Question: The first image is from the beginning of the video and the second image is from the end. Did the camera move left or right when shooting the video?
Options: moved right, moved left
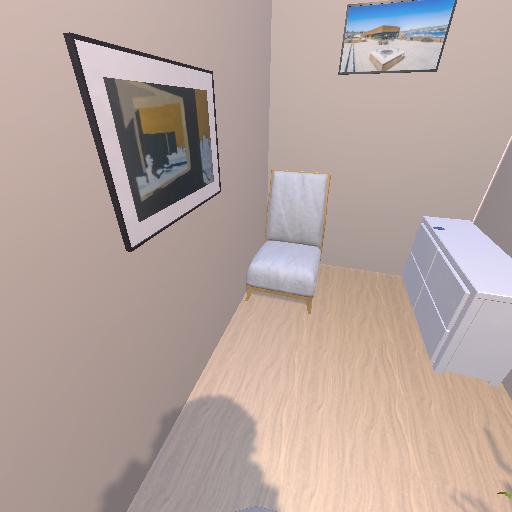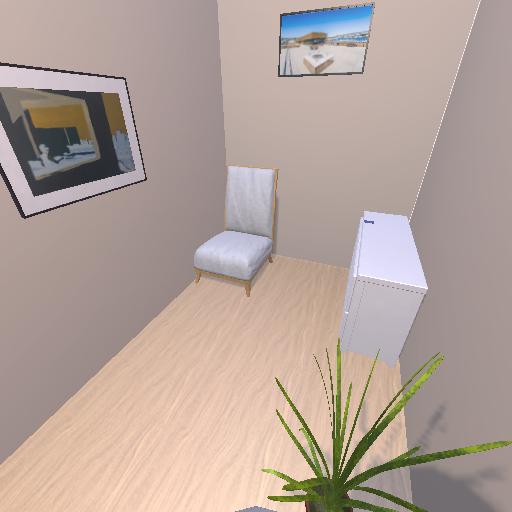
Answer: moved right